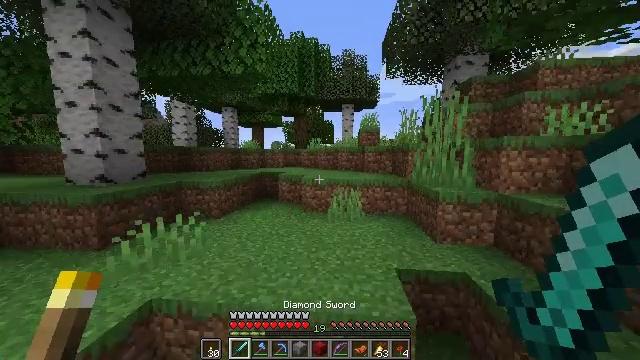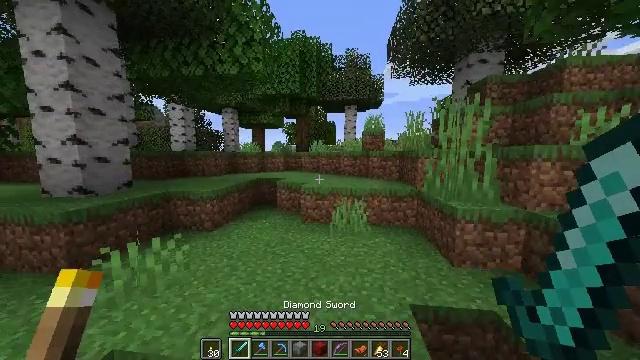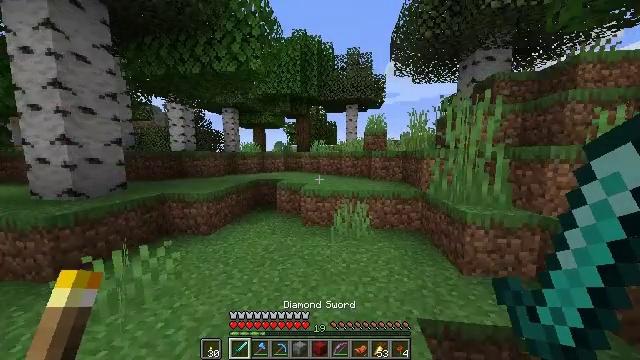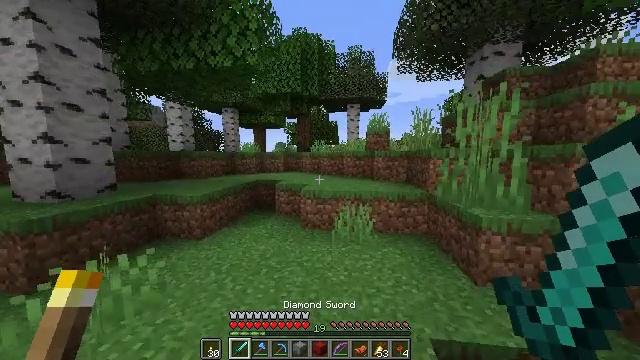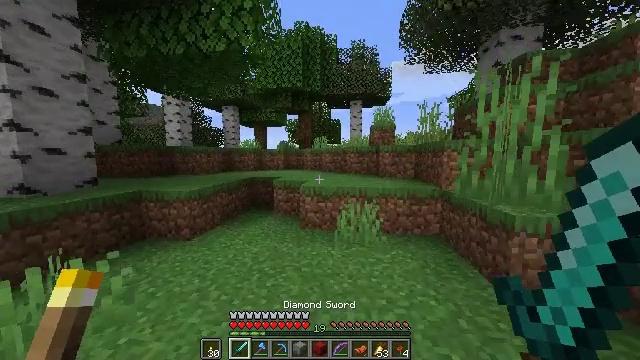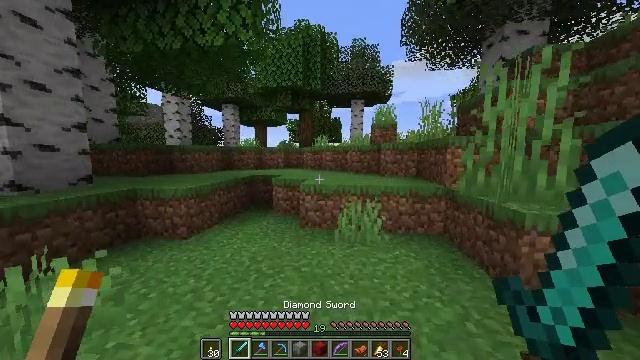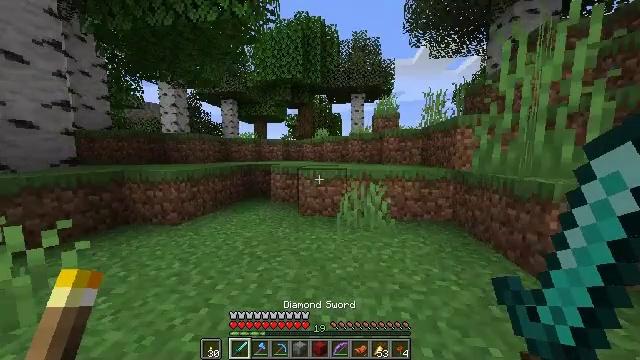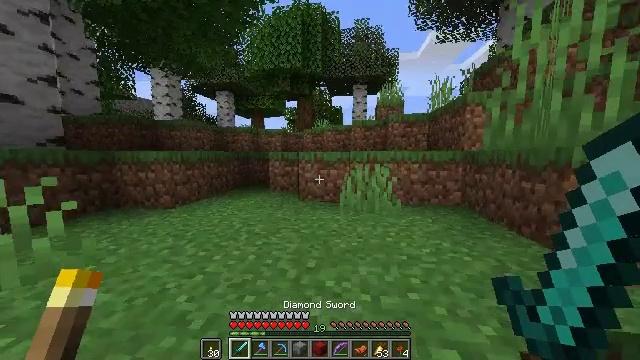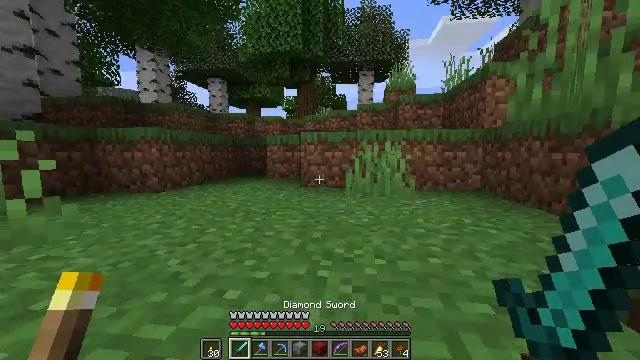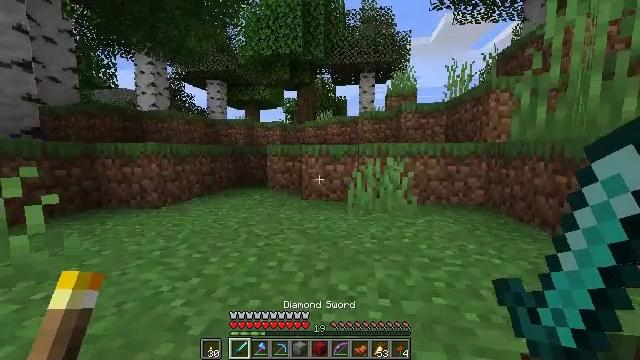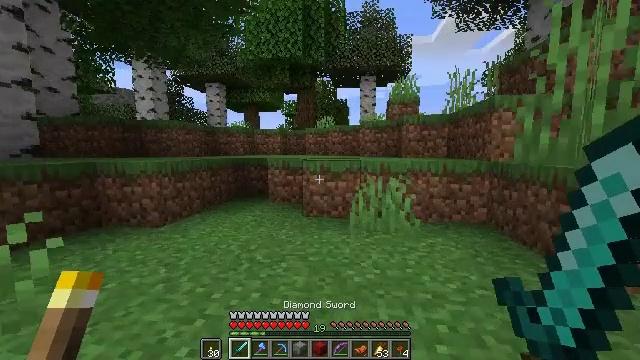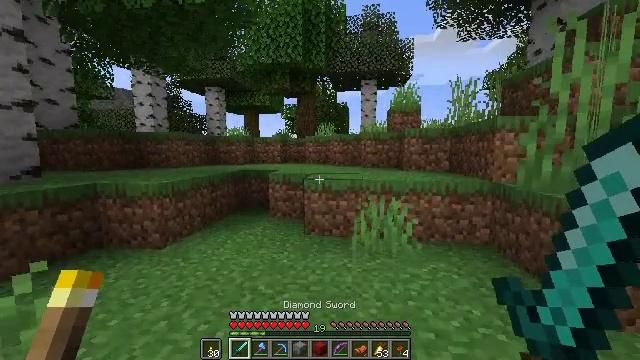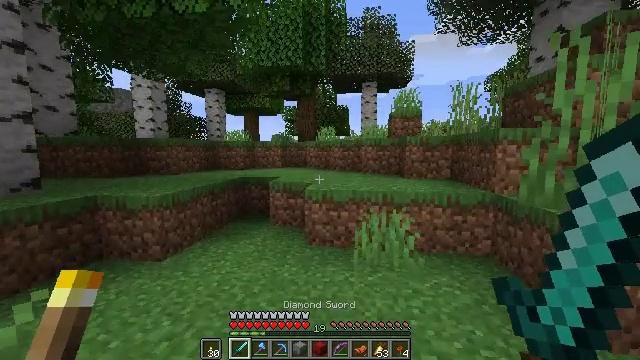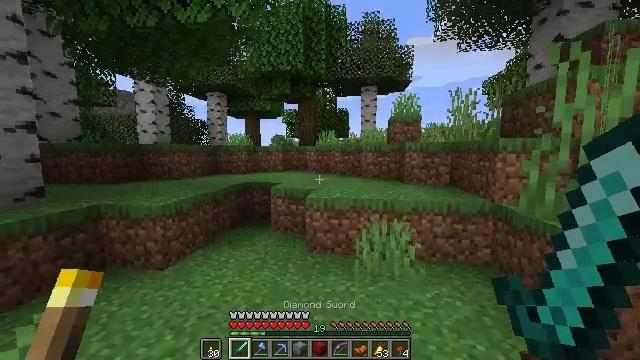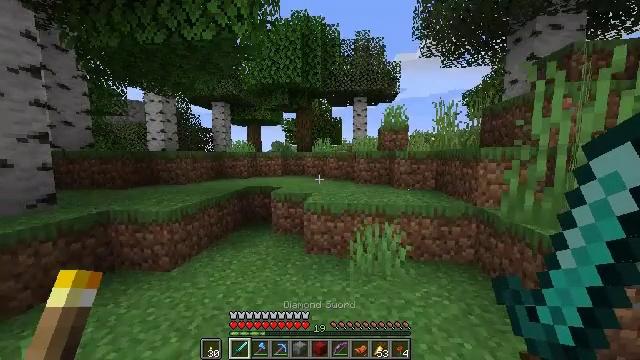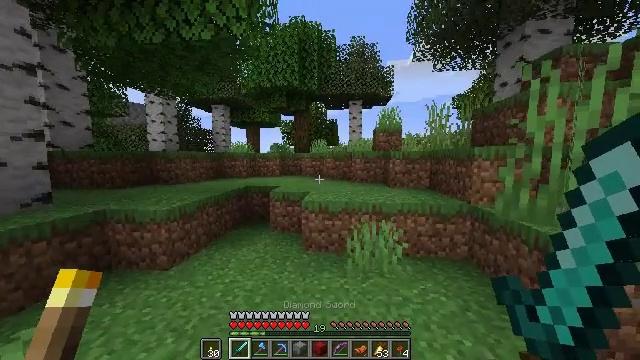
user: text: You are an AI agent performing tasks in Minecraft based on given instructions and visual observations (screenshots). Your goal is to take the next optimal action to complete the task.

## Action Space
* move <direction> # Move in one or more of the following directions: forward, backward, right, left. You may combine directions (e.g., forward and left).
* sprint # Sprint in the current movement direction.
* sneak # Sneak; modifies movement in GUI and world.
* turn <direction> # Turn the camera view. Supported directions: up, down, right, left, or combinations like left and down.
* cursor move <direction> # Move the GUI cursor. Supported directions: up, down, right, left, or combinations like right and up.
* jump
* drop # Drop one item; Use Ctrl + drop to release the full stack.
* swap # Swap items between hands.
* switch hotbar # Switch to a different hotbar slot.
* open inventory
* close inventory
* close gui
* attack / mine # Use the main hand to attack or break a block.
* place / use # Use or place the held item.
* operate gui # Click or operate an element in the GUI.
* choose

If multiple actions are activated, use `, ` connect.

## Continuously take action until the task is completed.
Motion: motion action
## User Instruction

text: Trim the tree by mining oak leaves.
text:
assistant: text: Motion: move forward, sprint, jump
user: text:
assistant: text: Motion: move forward, sprint, jump
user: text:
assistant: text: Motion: move forward, sprint, jump
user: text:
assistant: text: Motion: move forward, sprint, jump
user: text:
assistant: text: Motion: move forward, sprint, jump
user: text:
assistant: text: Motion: move forward, sprint, jump
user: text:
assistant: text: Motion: move forward, sprint, jump
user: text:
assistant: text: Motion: move forward, sprint, jump
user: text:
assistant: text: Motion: move forward, sprint, jump
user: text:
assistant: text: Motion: move forward, sprint, jump
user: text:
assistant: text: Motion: move forward, sprint, jump
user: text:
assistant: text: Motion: move forward, sprint, jump
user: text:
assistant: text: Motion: move forward, sprint, jump
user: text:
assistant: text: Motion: move forward, sprint, turn right, jump
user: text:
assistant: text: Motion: move forward, sprint, jump
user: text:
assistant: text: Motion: move forward, sprint, jump
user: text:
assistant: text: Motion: move forward, sprint, turn right, jump
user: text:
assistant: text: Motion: move forward, sprint, jump
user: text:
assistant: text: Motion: move forward, sprint
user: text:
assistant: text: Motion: move forward, sprint
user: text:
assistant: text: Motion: move forward, sprint
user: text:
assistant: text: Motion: move forward, sprint
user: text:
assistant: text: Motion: move forward, sprint
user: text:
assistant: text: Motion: move forward, sprint
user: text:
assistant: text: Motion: move forward, sprint
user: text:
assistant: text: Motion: move forward, sprint, jump
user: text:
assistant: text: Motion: move forward, sprint, jump
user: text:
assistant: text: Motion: move forward, sprint, turn right, jump
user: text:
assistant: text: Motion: move forward, sprint, turn right, jump
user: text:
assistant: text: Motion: move forward, sprint, turn right, jump